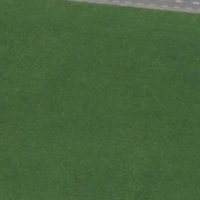
EUNIS habitat code: 24
Species observed at this site:
Adenostyles alpina